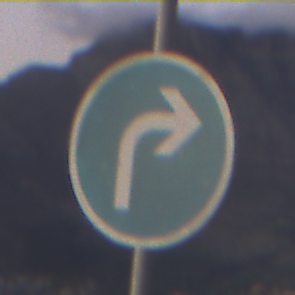
Verkehrszeichen: VorgeschriebeneFahrtrichtungRechts
Umgebung: Outdoor, RoadRail
Tageszeit: Dawn
Wetter: Clear
Licht: Natural
Jahreszeit: NotSpecified
Kontrast: LowContrast